Question: What I'm doing is create a SKTexture based on the full image
'''
SKTexture *fullTexture = [SKTexture textureWithImageNamed:@"fullImage"];
'''
I want to use the full width of the fullTexture, but only a portion of height of the texture, BUT, starting from the TOP of the full image.
After figuring out that the width seems to be in percentage, I used the following code:
'''
SKTexture *croppedTexture = [SKTexture textureWithRect: CGRectMake(0,0,1,percentageY)
'''
can somebody give me the correct float values for CGRectMake to CROP, beginning from the TOP LEFT, with full witdt and only a portion (fixed number of points/pixels) from the Y ?
OR another way to achieve what I am trying to do?
Thanks
Updated the question with visible example of what I need:

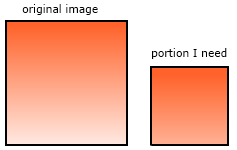
Answer: Try 'CGRectMake(0,1-percentageY,1,percentageY)' instead of 'CGRectMake(0,0,1,percentageY)'